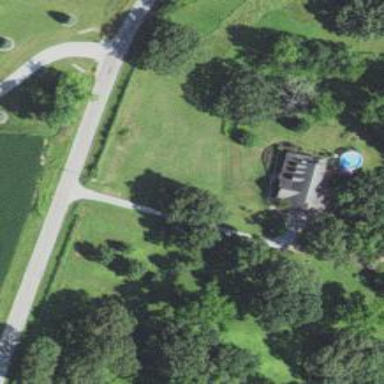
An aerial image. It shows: Driveway.